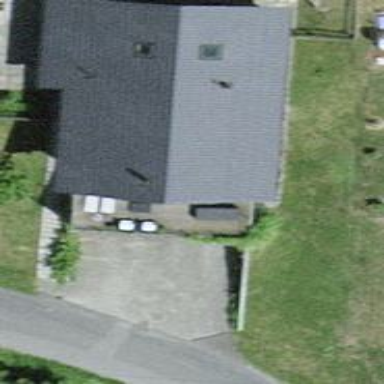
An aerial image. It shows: Simple house.